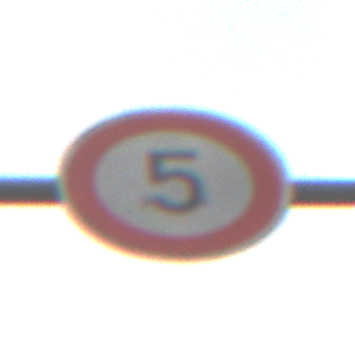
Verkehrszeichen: Geschwindigkeit5
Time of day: MorningAfternoon
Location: Outdoor (Nature)
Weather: Overcast
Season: NotSpecified
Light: Natural